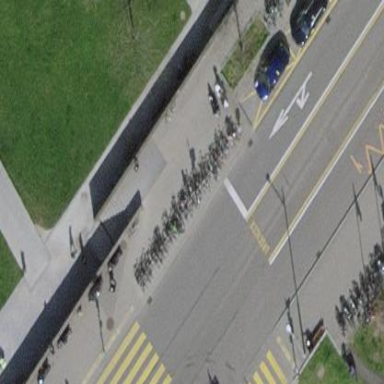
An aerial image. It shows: Bicycle parking area.